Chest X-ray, PA view. Patient: 25 years old, sex M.
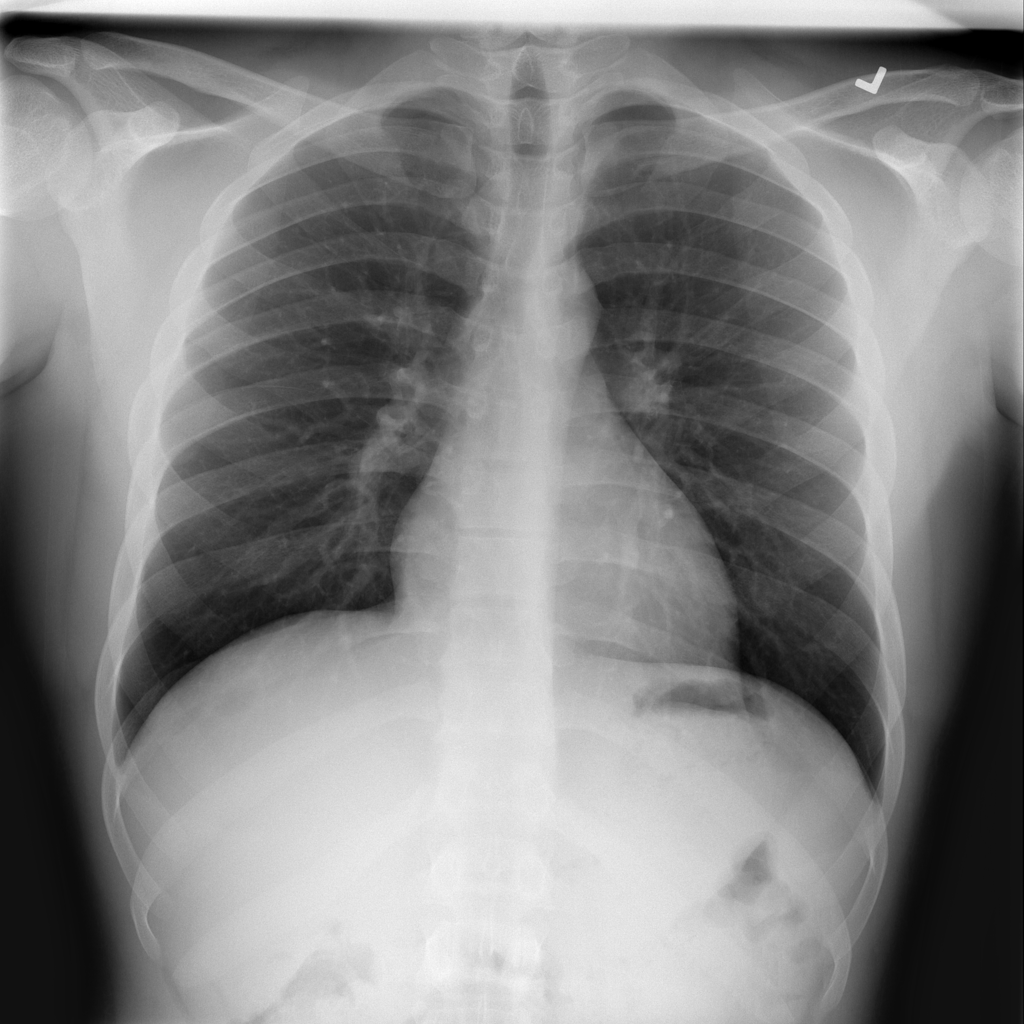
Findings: No Finding